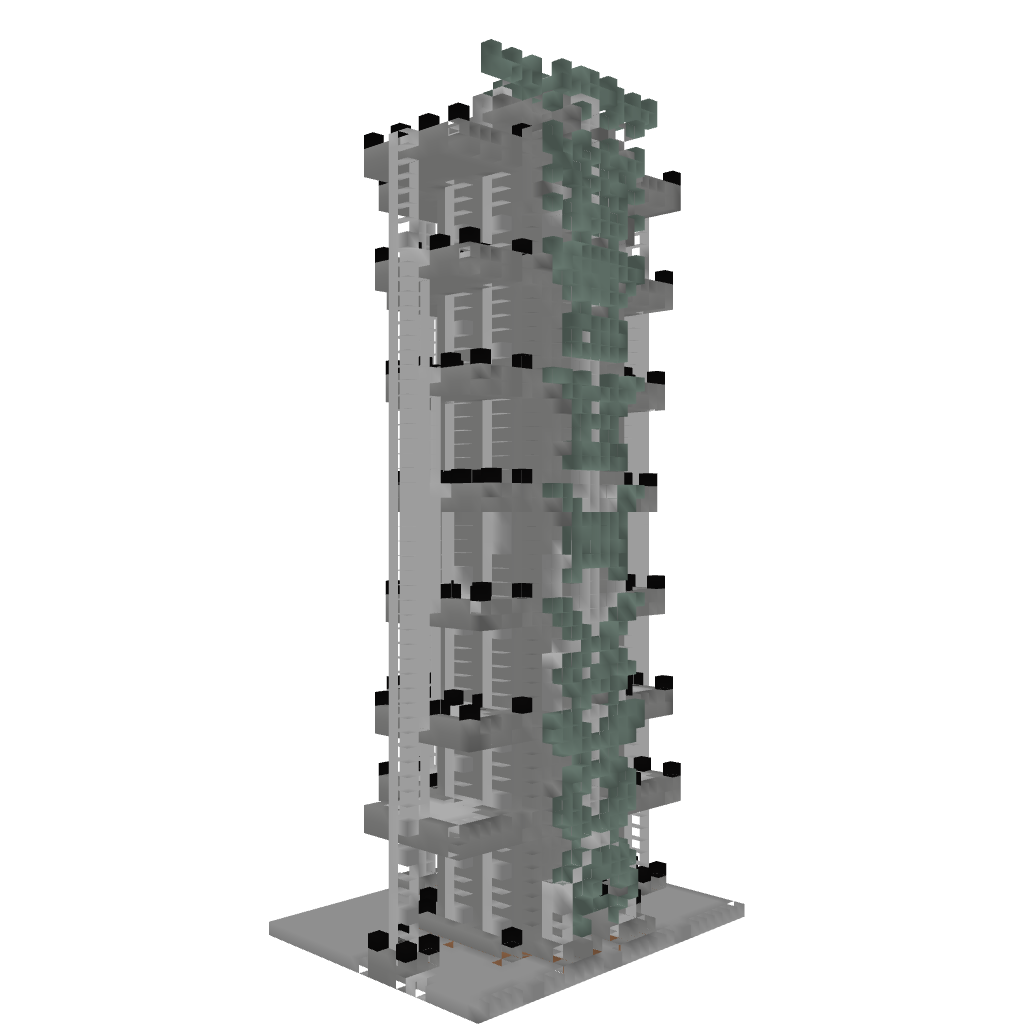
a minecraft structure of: Invader Tower